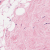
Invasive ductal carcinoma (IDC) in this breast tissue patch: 0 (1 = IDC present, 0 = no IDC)